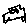
Label: car